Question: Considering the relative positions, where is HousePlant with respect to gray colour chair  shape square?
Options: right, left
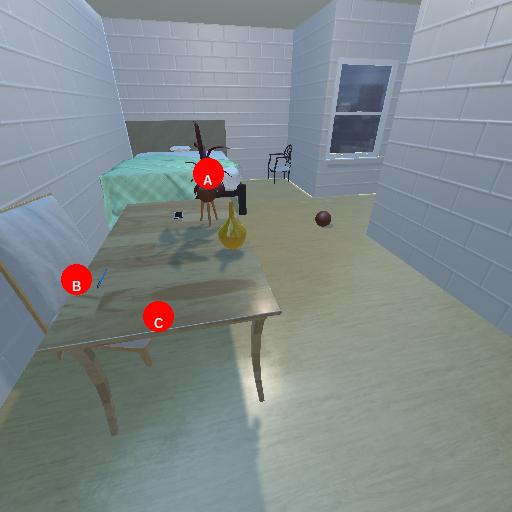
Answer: right